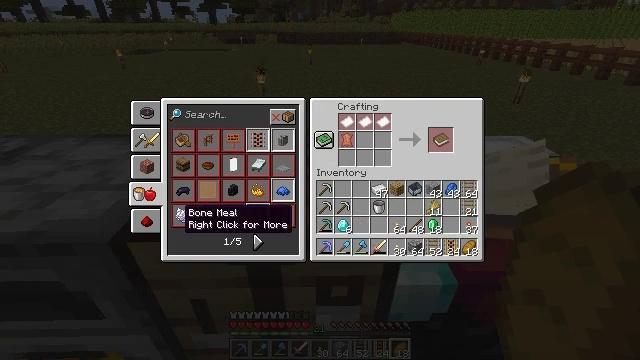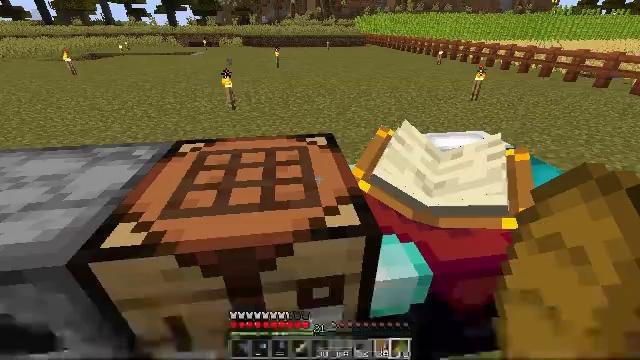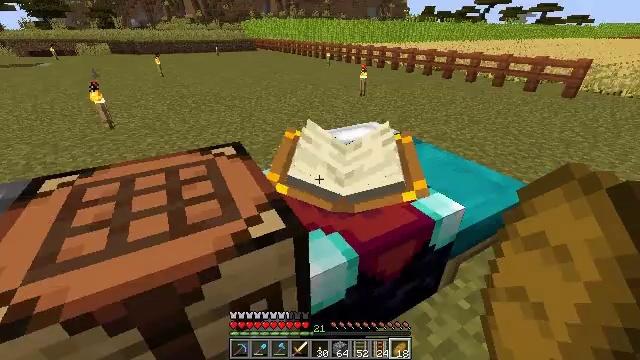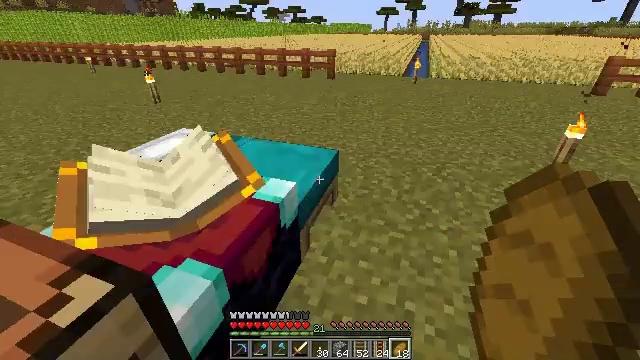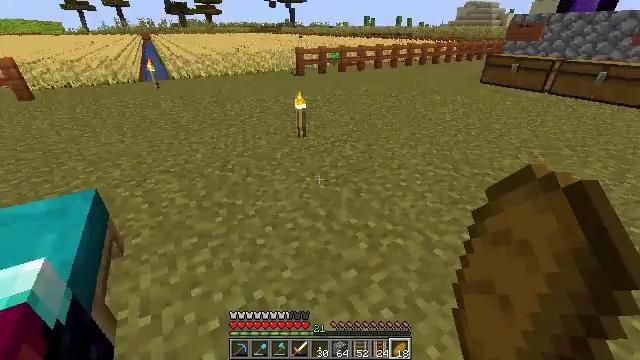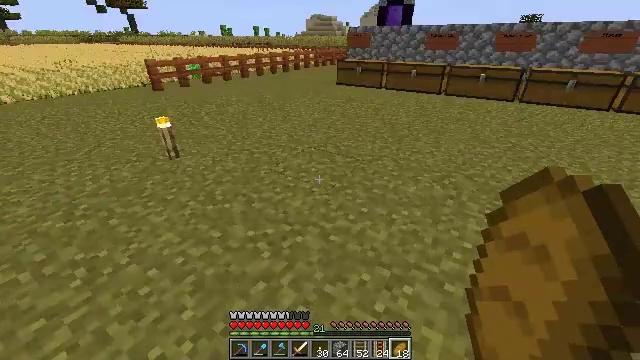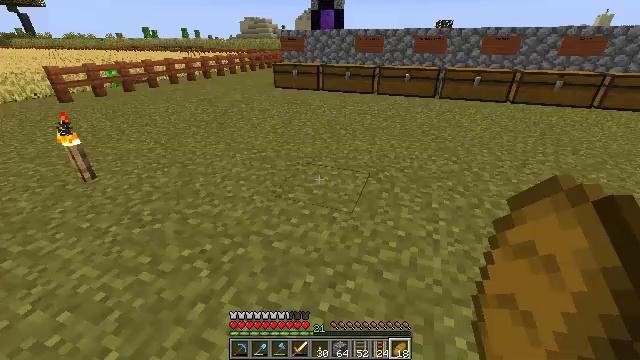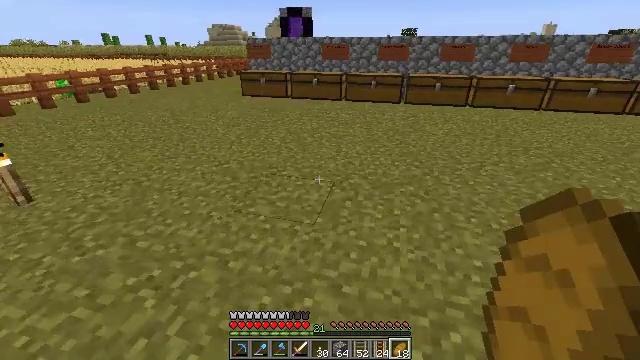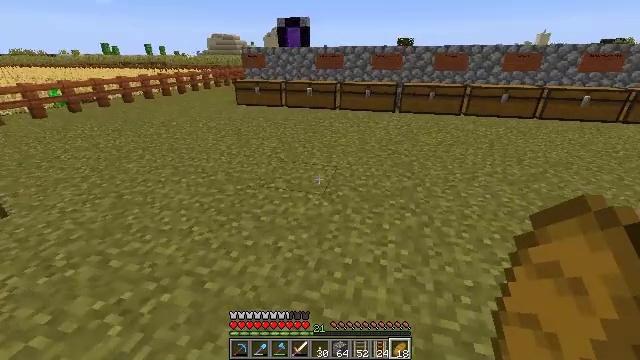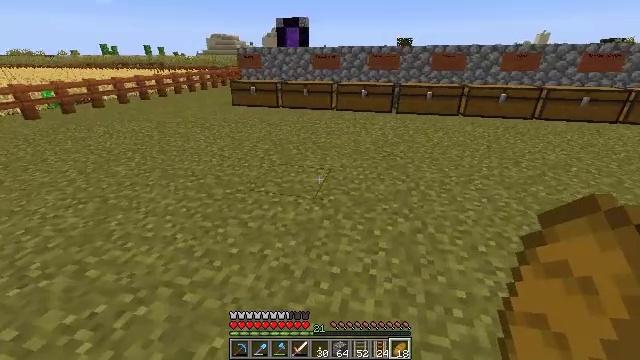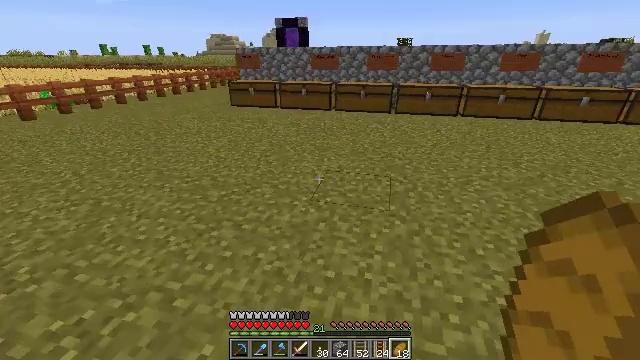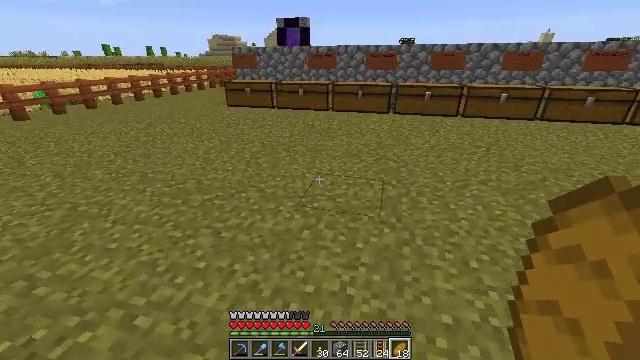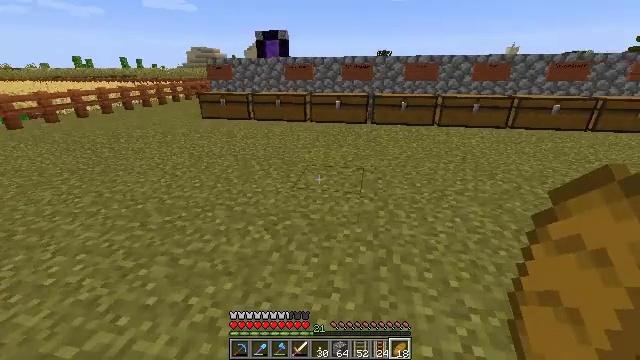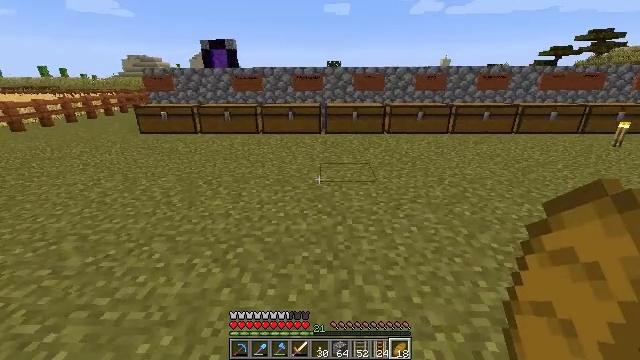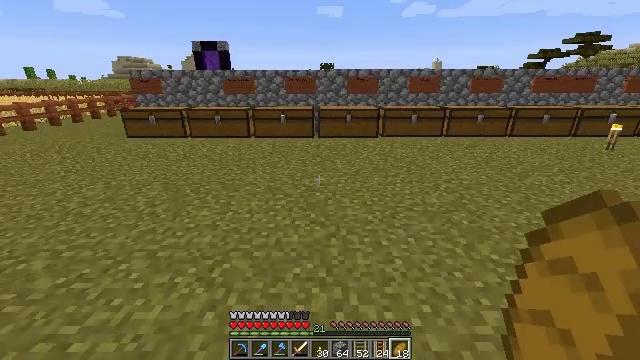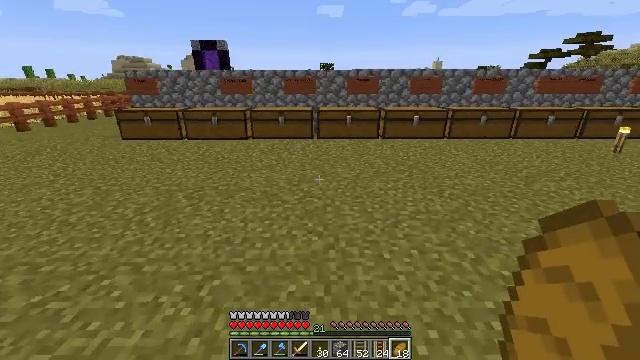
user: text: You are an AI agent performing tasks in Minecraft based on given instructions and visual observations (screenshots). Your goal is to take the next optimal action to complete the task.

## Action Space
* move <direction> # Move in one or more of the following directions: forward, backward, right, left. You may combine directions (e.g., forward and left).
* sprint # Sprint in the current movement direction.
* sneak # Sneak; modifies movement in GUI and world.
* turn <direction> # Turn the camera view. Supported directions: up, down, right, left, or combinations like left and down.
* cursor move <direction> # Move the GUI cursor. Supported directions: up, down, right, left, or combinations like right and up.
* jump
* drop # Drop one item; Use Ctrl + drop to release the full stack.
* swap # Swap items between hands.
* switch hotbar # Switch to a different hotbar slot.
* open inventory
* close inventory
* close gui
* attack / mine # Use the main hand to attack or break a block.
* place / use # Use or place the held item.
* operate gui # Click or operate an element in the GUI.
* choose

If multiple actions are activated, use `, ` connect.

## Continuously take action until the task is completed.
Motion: motion action
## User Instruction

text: Gather sugar cane for crafting.
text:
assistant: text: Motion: cursor move right
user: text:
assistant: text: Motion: turn right, close gui
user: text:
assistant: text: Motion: turn right
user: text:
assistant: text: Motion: turn right
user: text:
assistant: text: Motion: move right, turn right and up
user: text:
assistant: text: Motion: move right, turn right
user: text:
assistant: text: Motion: move forward and move right, turn right and up
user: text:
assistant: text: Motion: move forward and move right, turn up
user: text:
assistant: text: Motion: move forward and move right
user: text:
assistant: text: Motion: move forward and move right
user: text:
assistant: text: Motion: move forward and move right
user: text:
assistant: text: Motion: move forward, turn right and up
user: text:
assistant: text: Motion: move forward, turn right and up
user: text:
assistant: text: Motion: move forward, turn right
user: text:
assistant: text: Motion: move forward
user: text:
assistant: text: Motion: move forward
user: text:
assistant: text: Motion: move forward
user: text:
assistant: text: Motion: move forward
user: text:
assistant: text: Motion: move forward
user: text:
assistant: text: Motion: move forward
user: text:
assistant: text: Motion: move forward
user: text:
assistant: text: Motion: move forward
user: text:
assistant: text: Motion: move forward
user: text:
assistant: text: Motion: move forward
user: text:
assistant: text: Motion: move forward
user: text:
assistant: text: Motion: move forward
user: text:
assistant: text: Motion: move forward
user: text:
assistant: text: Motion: move forward, turn left
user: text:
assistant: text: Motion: move forward, turn left
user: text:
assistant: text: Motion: move forward, turn left